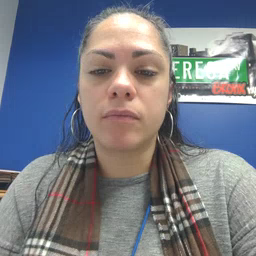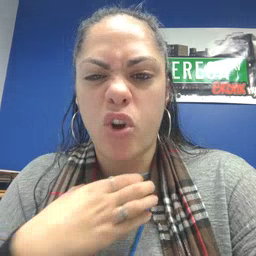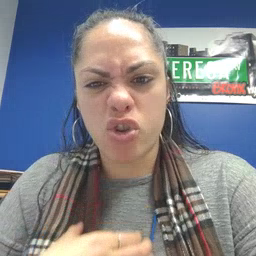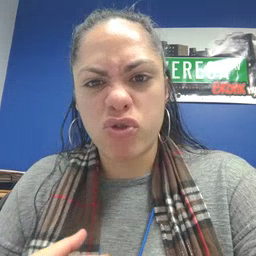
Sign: hungry